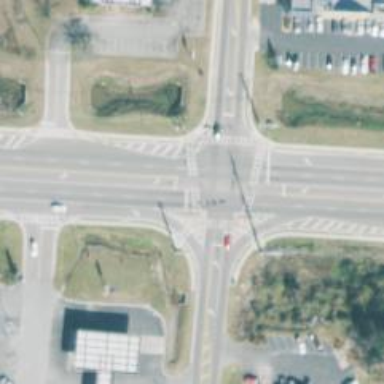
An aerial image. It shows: Marked crossing on asphalt footway.